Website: crate-barrel
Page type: account-selection
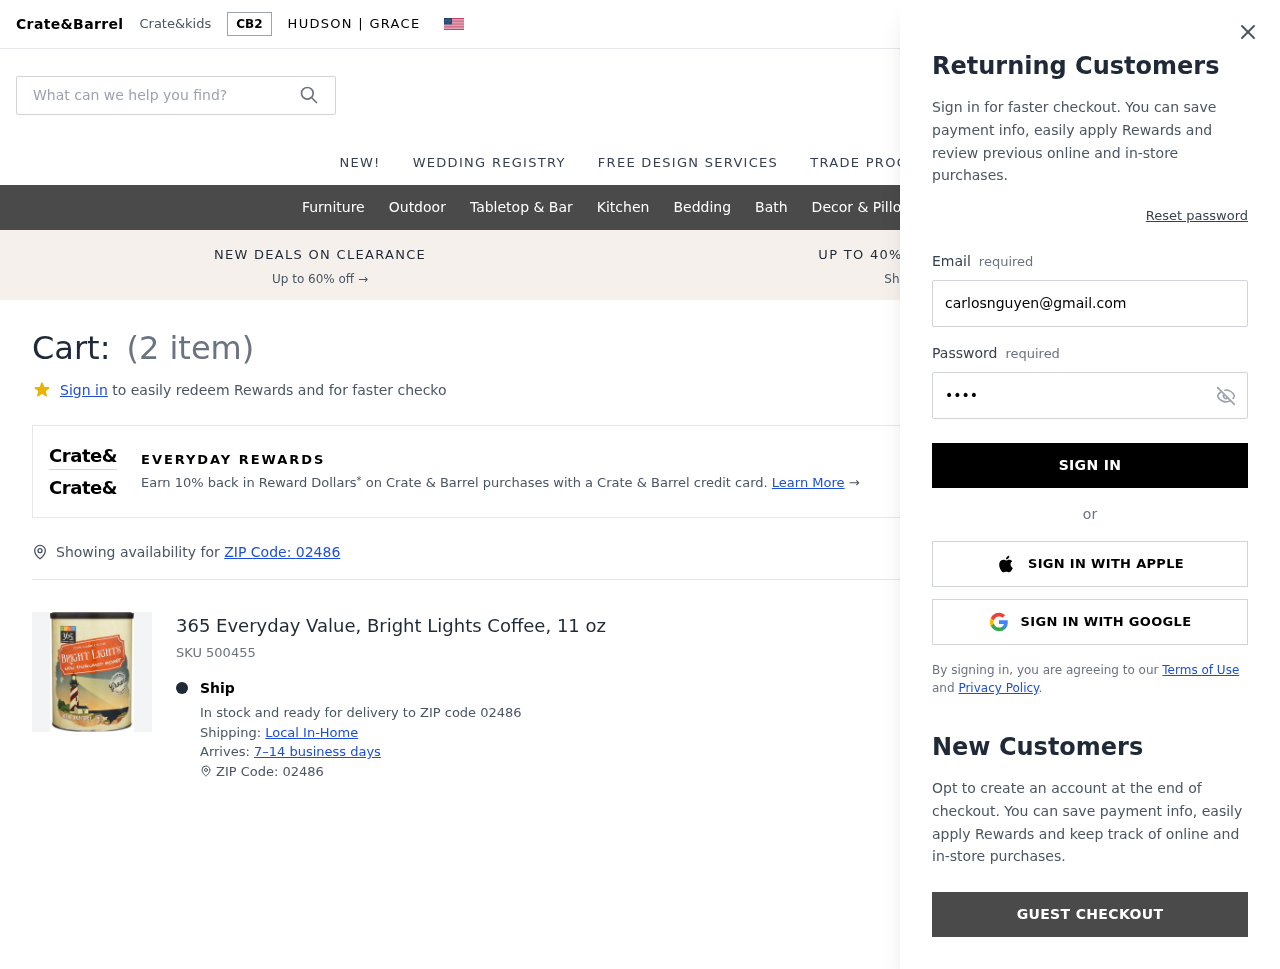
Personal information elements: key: PII_EMAIL
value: carlosnguyen@gmail.com
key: PII_POSTCODE
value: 02486
Product elements: key: PRODUCT1_NAME
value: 365 Everyday Value, Bright Lights Coffee, 11 oz
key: PRODUCT1_QUANTITY
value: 2
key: PRODUCT1_SKU
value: SKU 500455
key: PRODUCT1_ORIGINAL_PRICE
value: $8.69
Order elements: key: ORDER_NUM_ITEMS
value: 2
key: ORDER_SUBTOTAL
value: $13.90
Search elements: key: HEADER_SEARCH
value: What can we help you find?